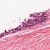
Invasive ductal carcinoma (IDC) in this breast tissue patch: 0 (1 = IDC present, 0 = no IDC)